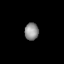
Tissue: skin
Cell type: Epithelial cells
Senescence score: 0.2477
Nuclear area (px): 232
Mean DAPI intensity: 142.776